Field crop: maize
Growth stage: 2
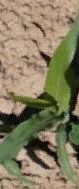
Species: maize